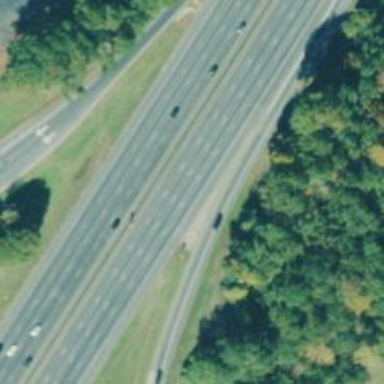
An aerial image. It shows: Asphalt motorway link.